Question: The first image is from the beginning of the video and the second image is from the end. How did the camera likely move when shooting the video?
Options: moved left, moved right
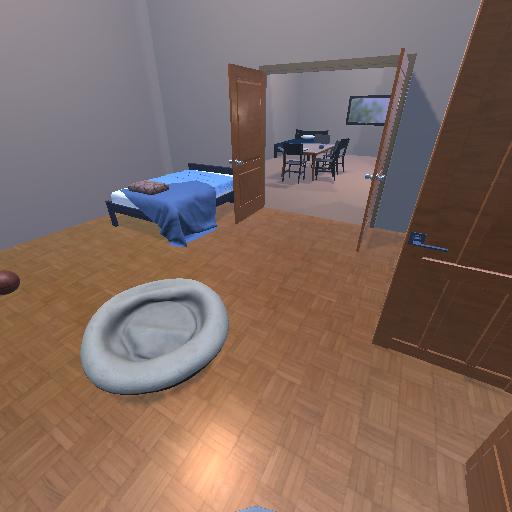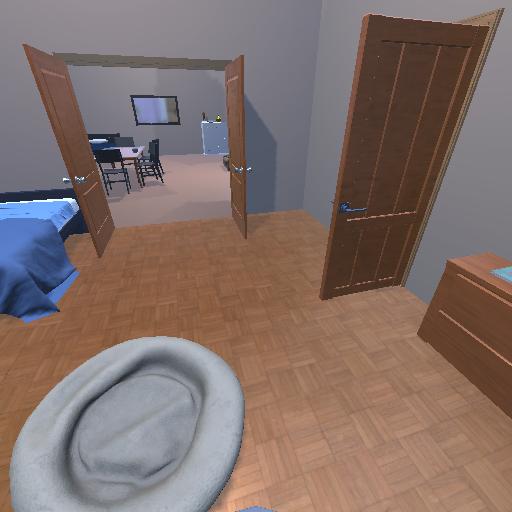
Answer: moved left